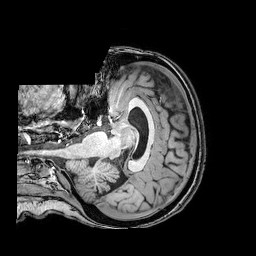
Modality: T1w
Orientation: axial
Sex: female
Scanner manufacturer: philips
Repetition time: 0.008205 s
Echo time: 0.00378 s